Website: home-depot
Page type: customer-info-address
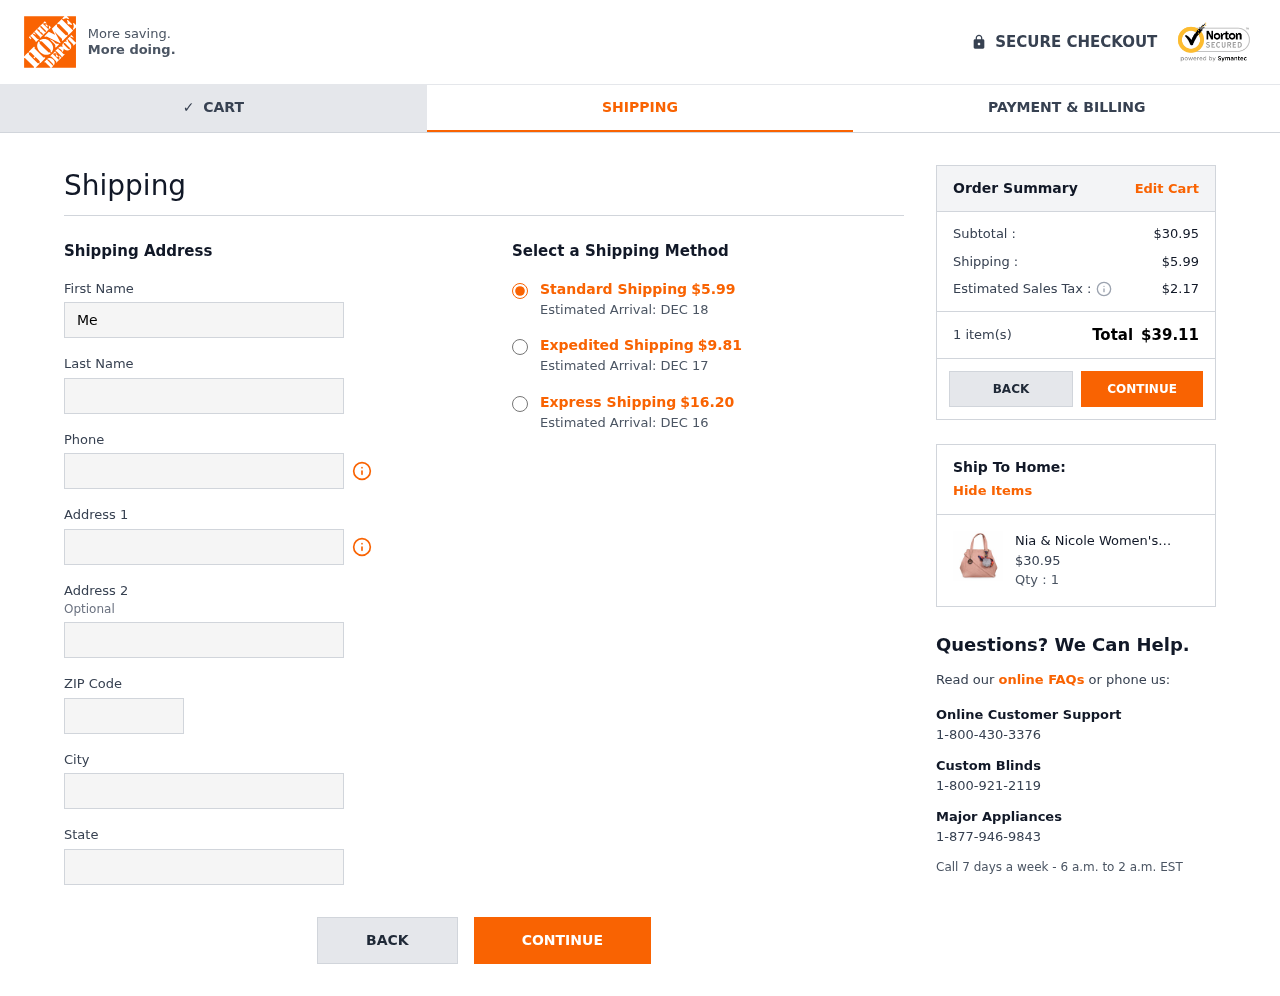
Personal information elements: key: PII_CITY
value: Velezfort
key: PII_FIRSTNAME
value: Melissa
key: PII_LASTNAME
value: Cruz
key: PII_PHONE
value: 7835993906
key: PII_POSTCODE
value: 68783
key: PII_STATE
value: Rhode Island
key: PII_STREET
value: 08316 Nicholson Valley
Product elements: key: PRODUCT1_NAME
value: Nia & Nicole Women's Handbag (Peach)
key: PRODUCT1_PRICE
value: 30.95
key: PRODUCT1_QUANTITY
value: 1
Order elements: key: ORDER_SHIPPING_COST
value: $5.99
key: ORDER_DELIVERY_DATE
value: Estimated Arrival: DEC 18
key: ORDER_SHIPPING_COST_EXPEDITED
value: $9.81
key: ORDER_DELIVERY_DATE_EXPEDITED
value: Estimated Arrival: DEC 17
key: ORDER_SHIPPING_COST_EXPRESS
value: $16.20
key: ORDER_DELIVERY_DATE_EXPRESS
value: Estimated Arrival: DEC 16
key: ORDER_SUBTOTAL
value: $30.95
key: ORDER_TAX
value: $2.17
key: ORDER_NUM_ITEMS
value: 1 item(s)
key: ORDER_TOTAL
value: $39.11